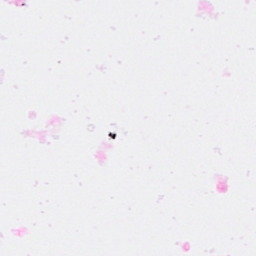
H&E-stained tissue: Breast